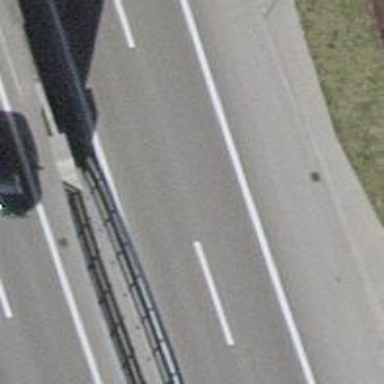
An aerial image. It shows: Motorway.